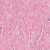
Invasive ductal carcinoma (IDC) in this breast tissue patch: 0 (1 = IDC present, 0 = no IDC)